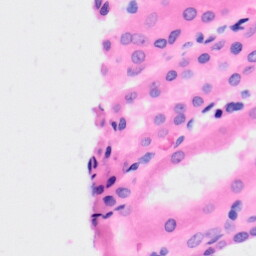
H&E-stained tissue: Kidney